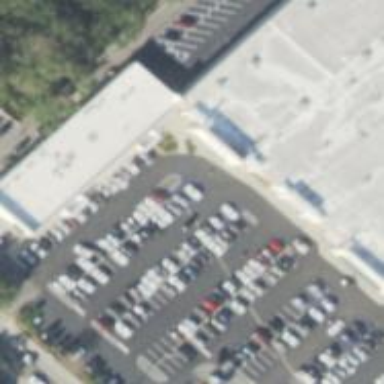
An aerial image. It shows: Parking space.